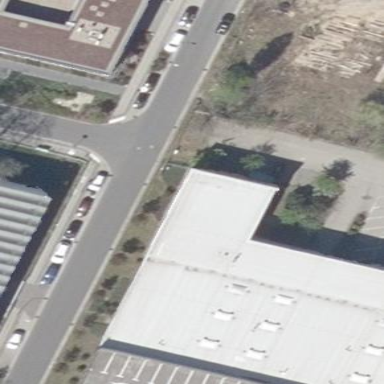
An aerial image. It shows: Wholesale shop that is part of building.